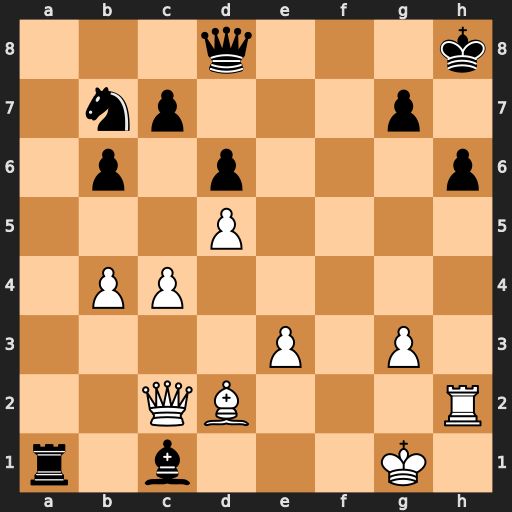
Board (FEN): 3q3k/1np3p1/1p1p3p/3P4/1PP5/4P1P1/2QB3R/r1b3K1
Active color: w
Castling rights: -
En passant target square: -
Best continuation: Rxh6+ Kg8 Qh7+ Kf8 Qf5+